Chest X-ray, AP view. Patient: 44 years old, sex M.
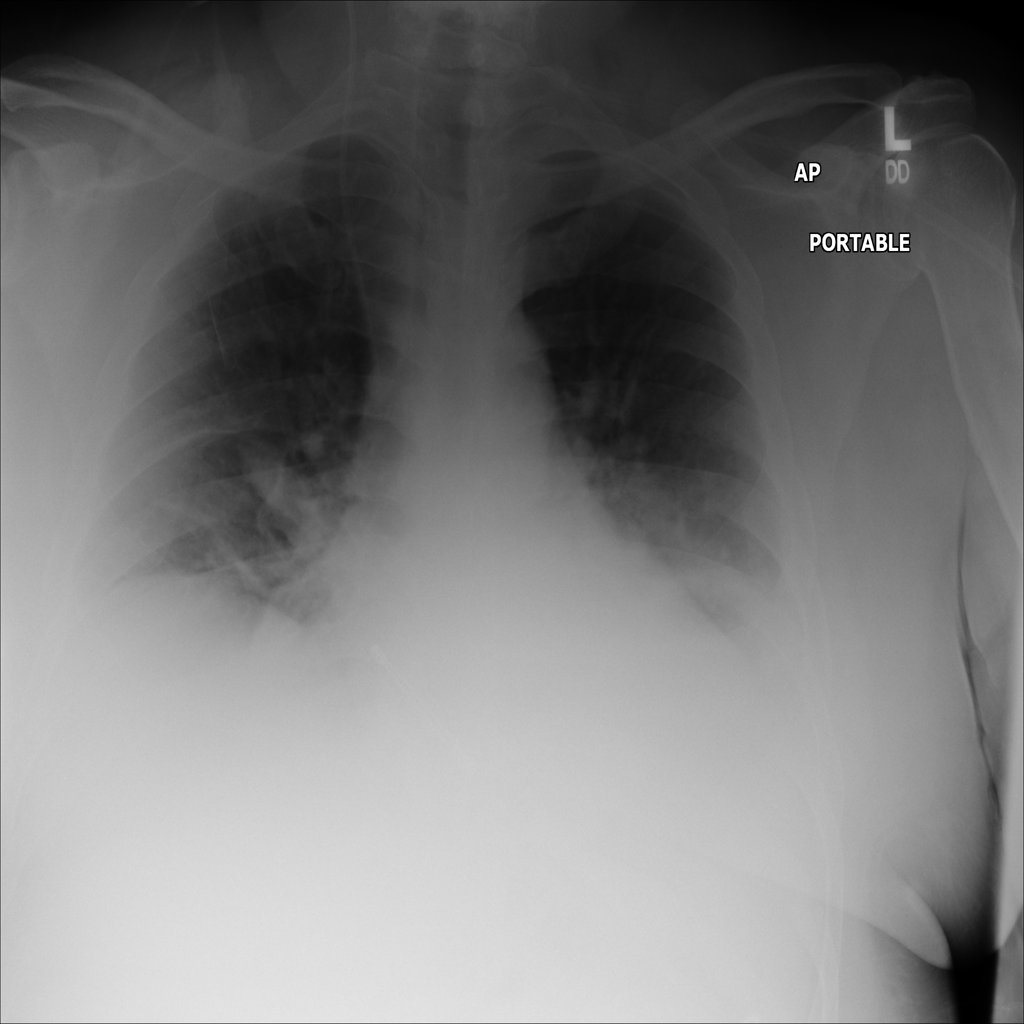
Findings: Atelectasis, Effusion